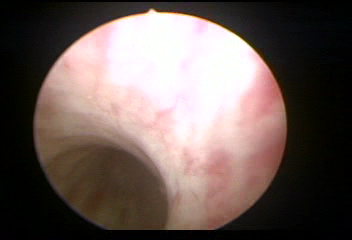
Modality: WLC
Class: Normal mucosa
Bladder cancer association: No